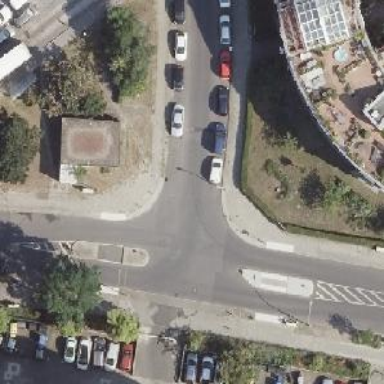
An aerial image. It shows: Unmarked road crossing.